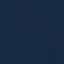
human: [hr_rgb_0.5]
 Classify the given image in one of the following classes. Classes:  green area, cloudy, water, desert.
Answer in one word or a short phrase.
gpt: water